Interaction volume radius: 10 \u00c5
Interaction volume height: 15 \u00c5
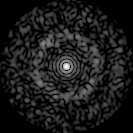
Disorder parameter: 0.8571